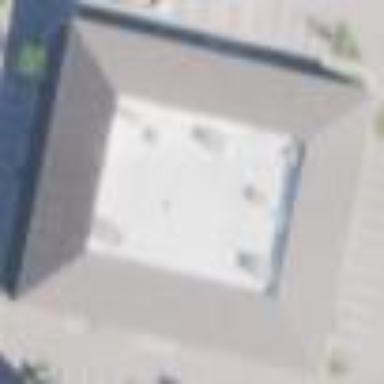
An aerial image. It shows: Sports center building.